Field crop: maize
Growth stage: 2
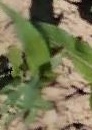
Species: maize